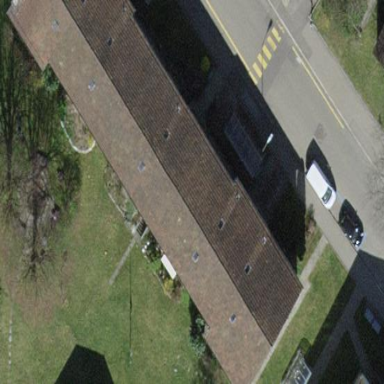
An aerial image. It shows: Apartments building with tiled roof.